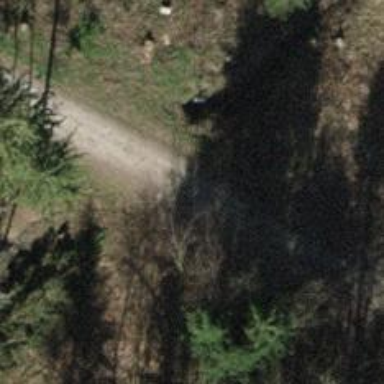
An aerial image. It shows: Gravel track with grade 2 tracktype.